【题型】填空题　【知识点】解析几何　【难度】easy
已知点 $A(-3,1)$，点 $M$、$N$ 分别是 $x$ 轴和直线 $2x + y - 5 = 0$ 上的两个动点，则 $|AM| + |MN|$ 的最小值等于\_\_\_\_\_\_\_\_.
【解答】
\noindent \textcolor{red}{\textbf{【答案】}} $\frac{12\sqrt{5}}{5}$

\vspace{0.5cm}

\noindent \textcolor{red}{\textbf{【分析】}} 利用对称性，作点 $A(-3,1)$ 关于 $x$ 轴的对称点 $A'(-3,-1)$， $|AM| + |MN| = |A'M| + |MN|$，利用数形结合求 $|AM| + |MN|$ 的最小值.

\vspace{0.5cm}

\noindent \textcolor{red}{\textbf{【详解】}} 作点 $A(-3,1)$ 关于 $x$ 轴的对称点 $A'(-3,-1)$，

\noindent 则 $|AM| + |MN| = |A'M| + |MN|$，

\noindent 最小值即为 $A'(-3,-1)$ 到直线 $2x + y - 5 = 0$ 的距离，

\noindent $d = \frac{|-6-1-5|}{\sqrt{5}} = \frac{12\sqrt{5}}{5}$，所以 $|AM| + |MN|$ 的最小值为 $\frac{12\sqrt{5}}{5}$.

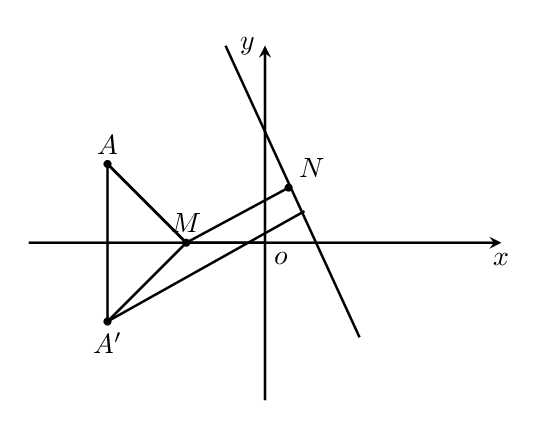